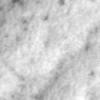
Label: no_change